Field crop: maize
Growth stage: 2
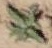
Species: atriplex